Question: What do they offer?
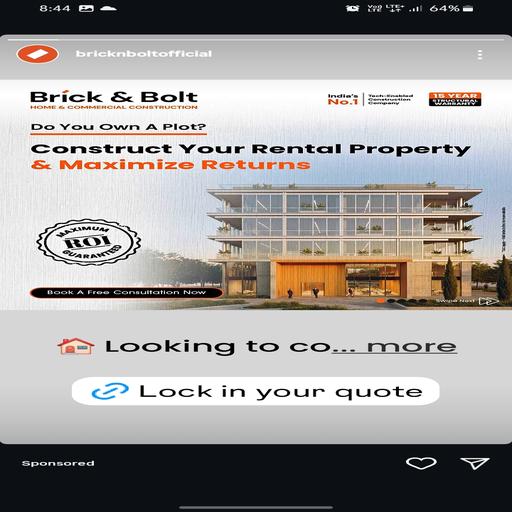
Answer: Construct Rental Property